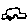
Label: car